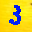
Label: 3